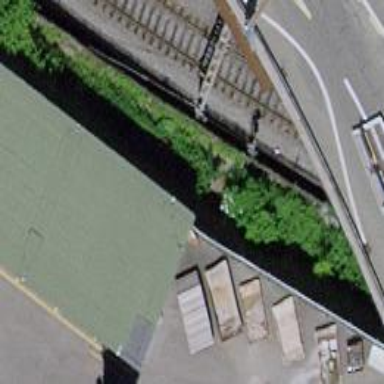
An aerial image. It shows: Retaining wall.